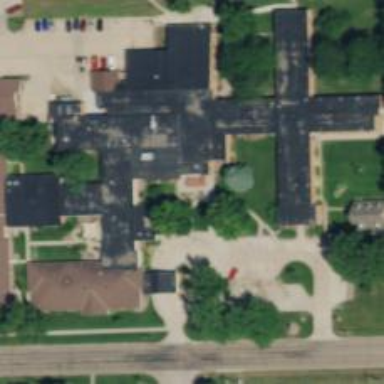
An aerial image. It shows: Nursing home.